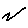
Label: zigzag